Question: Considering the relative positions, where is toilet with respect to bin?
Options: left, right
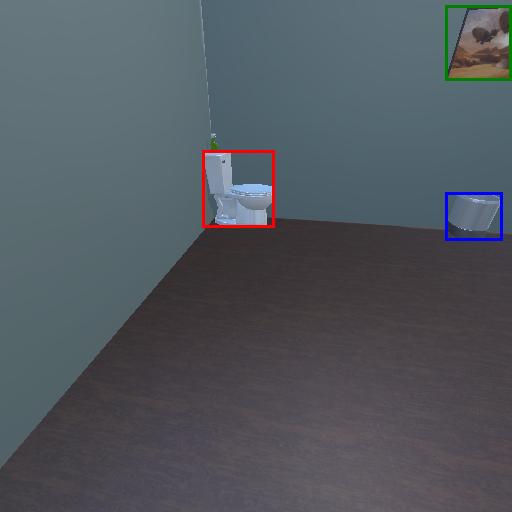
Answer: left